Question: I have indexed some data and is made available in localhost. So i need to do some analytics on this data which includes graphical analysis. I need to do stacked graph analytics for different queries as shown in the below example graph.

I have been trying to get this graph,but all I can get was only one bar graph. How can i get the stacked graphs for multiple queries using Kibana 3?.
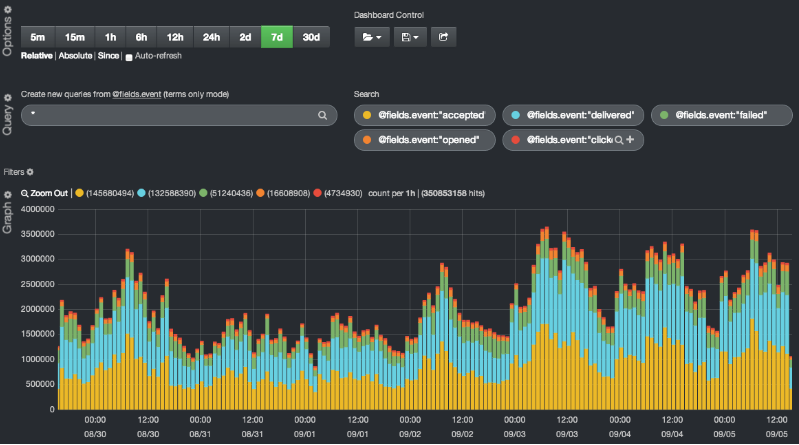
Answer: 1) First you need to create a histogram graph. Note that the Time Field should be set at the time stamp which you have in your index.
2) Search a query in the query panel. Here I have searched for "wolverine" and this is what my histogram looks like.

3) Then search for another query by pressing the "+" button to the right of the search button shown in the figure below. I have my second query as "hulk" as shown in the below pic. Then press the search button. The resulting histogram is a stacked one as below.
image: kibana 3-03
You can find more information on multi query histogram <URL>.